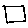
Label: square